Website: walmart
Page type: cart
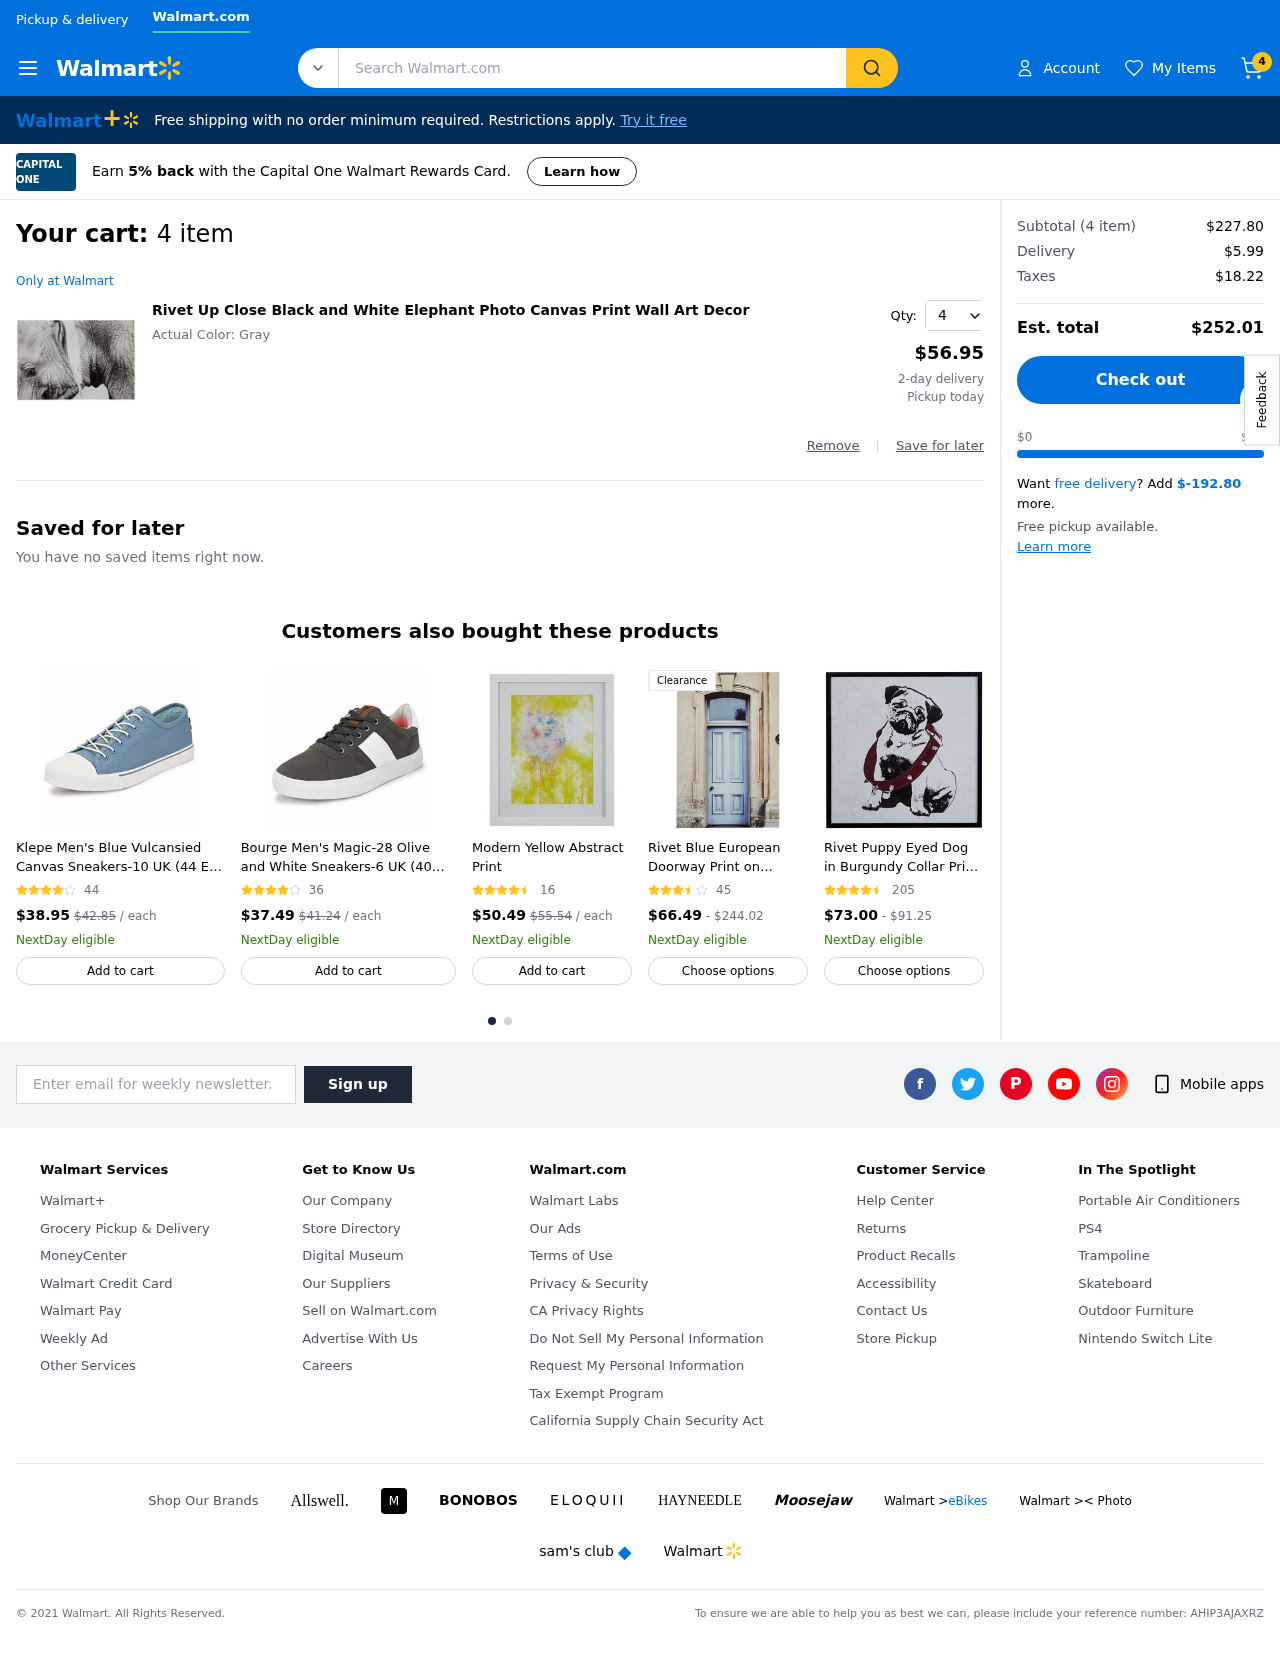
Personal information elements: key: PII_EMAIL
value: ahoward@gmail.com
Product elements: key: PRODUCT1_NAME
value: Rivet Up Close Black and White Elephant Photo Canvas Print Wall Art Decor
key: PRODUCT1_PRICE
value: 56.95
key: PRODUCT1_QUANTITY
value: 4
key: PRODUCT2_NAME
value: Klepe Men's Blue Vulcansied Canvas Sneakers-10 UK (44 EU) (11 US) (0706F/BLU)
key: PRODUCT2_NUM_RATINGS
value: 44
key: PRODUCT2_PRICE
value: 38.95
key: PRODUCT3_NAME
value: Bourge Men's Magic-28 Olive and White Sneakers-6 UK (40 EU) (7 US) (Magic-28-06)
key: PRODUCT3_NUM_RATINGS
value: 36
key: PRODUCT3_PRICE
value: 37.49
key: PRODUCT4_NAME
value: Modern Yellow Abstract Print
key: PRODUCT4_NUM_RATINGS
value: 16
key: PRODUCT4_PRICE
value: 50.49
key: PRODUCT5_NAME
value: Rivet Blue European Doorway Print on Canvas
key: PRODUCT5_NUM_RATINGS
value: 45
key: PRODUCT5_PRICE
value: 66.49
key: PRODUCT6_NAME
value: Rivet Puppy Eyed Dog in Burgundy Collar Print in Black Frame
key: PRODUCT6_NUM_RATINGS
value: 205
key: PRODUCT6_PRICE
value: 73
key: PRODUCT2_ORIGINAL_PRICE
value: $42.85
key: PRODUCT3_ORIGINAL_PRICE
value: $41.24
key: PRODUCT4_ORIGINAL_PRICE
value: $55.54
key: PRODUCT5_PRICE_MAX
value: $244.02
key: PRODUCT6_PRICE_MAX
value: $91.25
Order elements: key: ORDER_NUM_ITEMS
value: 4
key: ORDER_NUM_ITEMS
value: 4 item
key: ORDER_SUBTOTAL
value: $227.80
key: ORDER_SHIPPING_COST
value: $5.99
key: ORDER_TAX
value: $18.22
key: ORDER_TOTAL
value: $252.01
Search elements: key: HEADER_SEARCH
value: Search Walmart.com